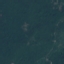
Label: Forest